Question: I have recently purchased <URL> downloaded from the website.
When I open the 'jQuery Selectors Lab' example page from Chapter 2, I don't see any images or DOM content in Chrome or in Firefox. In the Chrome developer tools console I see the following error message:

Has anybody come across this issue before? How do I resolve it?
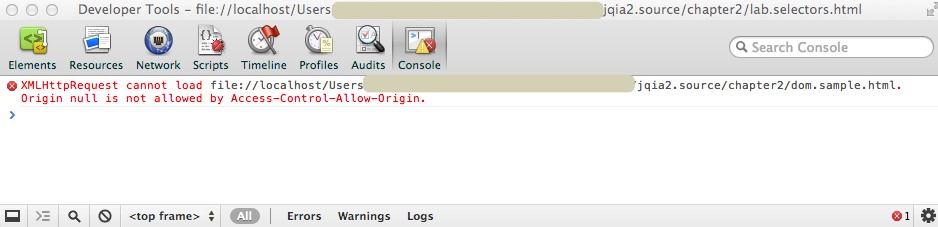
Answer: Use a software as <URL>